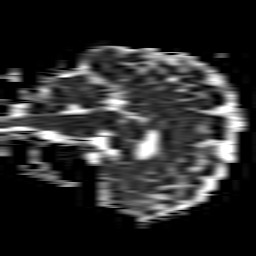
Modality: ADC
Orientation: sagittal
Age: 27
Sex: female
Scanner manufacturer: philips
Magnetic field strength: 1.5 T
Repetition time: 3.555 s
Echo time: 0.07039 s